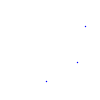
Particle: proton